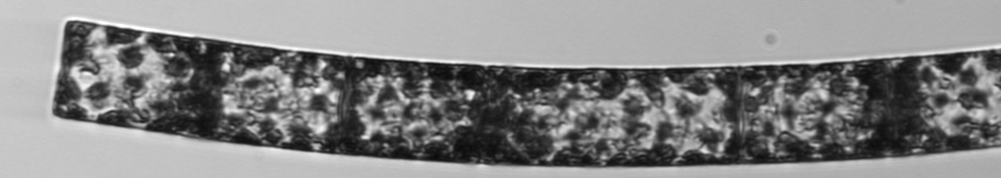
Label: Guinardia_flaccida